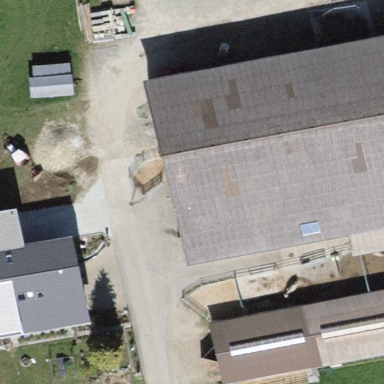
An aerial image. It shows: Farmyard area.